Aerial crown-view tile of a tropical tree (Barro Colorado Island, Panama), acquired 20241112:
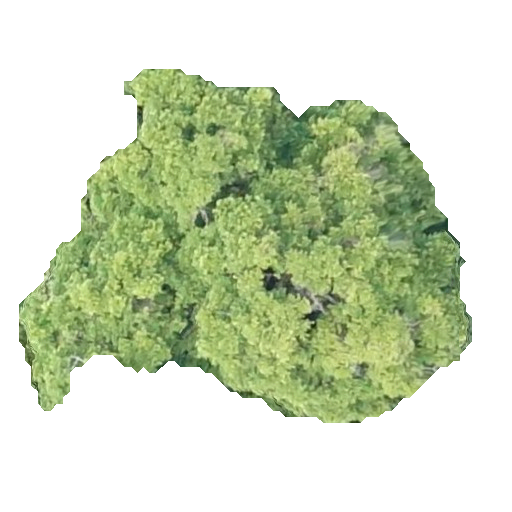
Species: Terminalia amazonia
GBIF accepted scientific name: Terminalia amazonica
Crown area: 170.197 m²